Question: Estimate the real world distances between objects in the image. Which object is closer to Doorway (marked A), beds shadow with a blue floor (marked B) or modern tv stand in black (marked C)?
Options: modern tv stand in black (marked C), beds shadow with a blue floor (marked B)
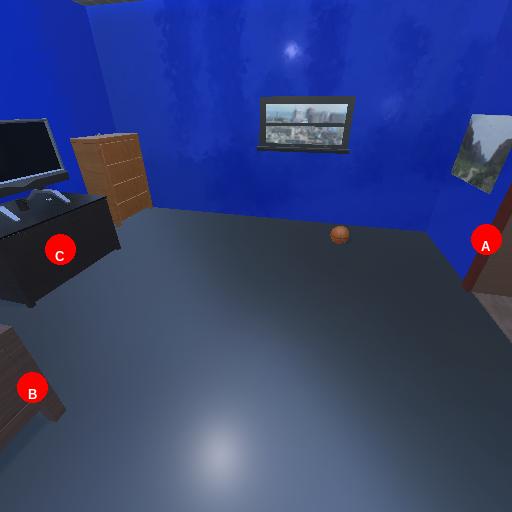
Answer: modern tv stand in black (marked C)